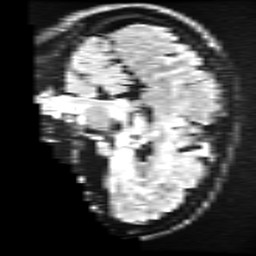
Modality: FLAIR
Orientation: sagittal
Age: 33
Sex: female
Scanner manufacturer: ge
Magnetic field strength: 3 T
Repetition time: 11 s
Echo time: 0.1539 s